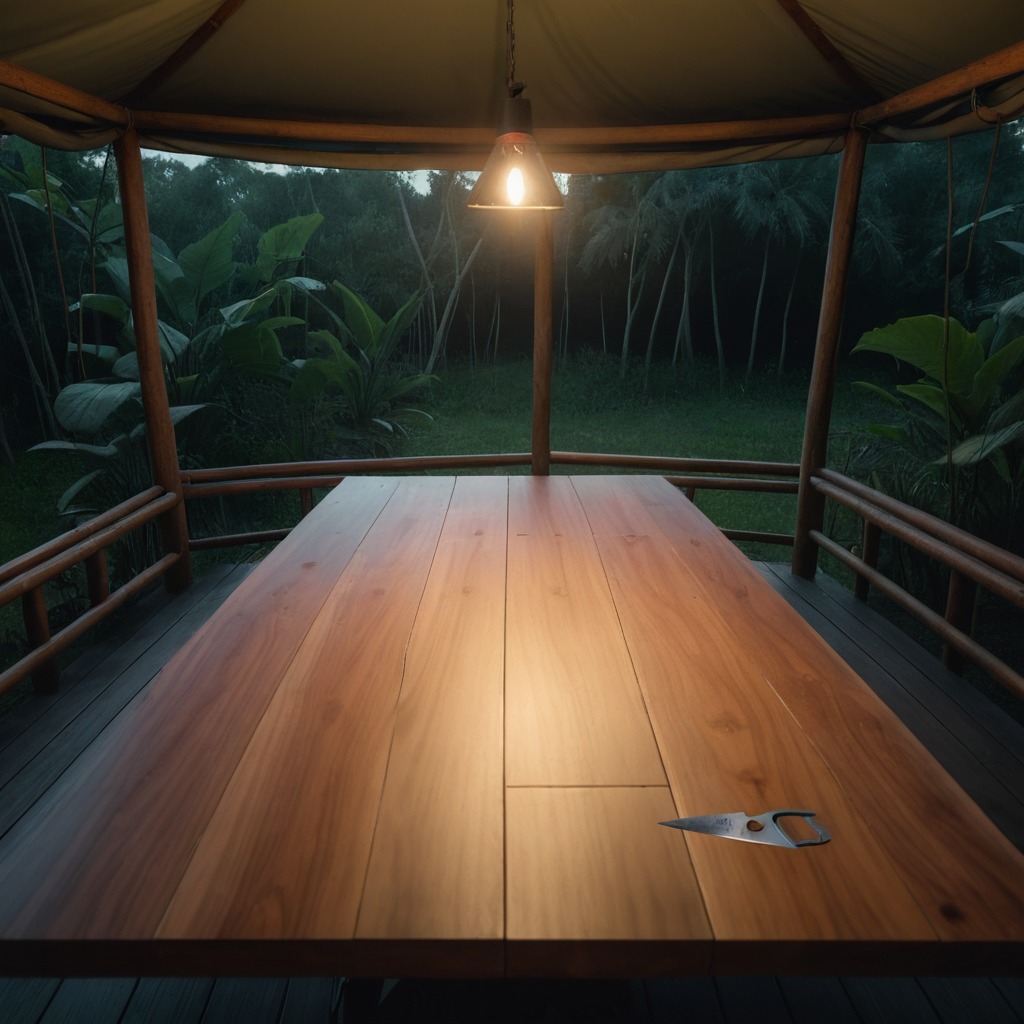
A metal saw is lying on a wooden table in a jungle field workshop tent at night.